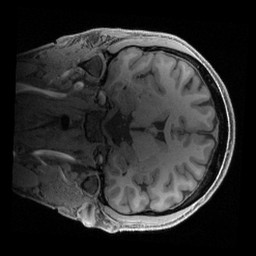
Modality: T1w
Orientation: coronal
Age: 29
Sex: male
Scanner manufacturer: siemens
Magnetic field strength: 3 T
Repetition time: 2.4 s
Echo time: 0.00241 s